Question:
I have three textbox and button which contains a unique URL. When clicking on copy button, it should copy the particular textbox value and I need to bind with + and mouse right click and paste event via jQuery or javascript function.
When I focus the cursor in browser address bar and when I use + or 'right click and paste go' event it should paste the copied url from textbox and go to particular URL.
So how can I bind paste event in jQuery/javascript after clicking copy button?
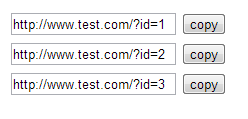
Answer: Check this <URL> on how to do this in a input and textarea. Both mouse and keyboard events are supported.
HTML:
'''
<p>
<input class="js-copytextinput" value="http://www.stackoverflow.com"></input>
<button class="js-textinputcopybtn">Copy Text Input</button>
</p>
<p>
<textarea class="js-copytextarea">http://www.stackexchange.com</textarea>
<button class="js-textareacopybtn">Copy Textarea</button>
</p>
'''
JS:
'''
//textinput copy
var copyTextinputBtn = document.querySelector('.js-textinputcopybtn');
copyTextinputBtn.addEventListener('click', function(event) {
var copyTextinput = document.querySelector('.js-copytextinput');
copyTextinput.select();
try {
var successful = document.execCommand('copy');
var msg = successful ? 'successful' : 'unsuccessful';
console.log('Copying text input command was ' + msg);
} catch (err) {
console.log('Oops, unable to copy');
}
});
'''
Source: <URL>
You can bind the copy paste and cut events in jQuery like this,
'''
$(".select").bind({
copy : function(){
$('span').text('copy behaviour detected!');
},
paste : function(){
$('span').text('paste behaviour detected!');
},
cut : function(){
$('span').text('cut behaviour detected!');
}
});
'''
Check this <URL> on binding the copy, cut and paste events via jQuery.
-
'''
$(document).ready(function() {
//textinput copy
var copyTextinputBtn = document.querySelector('.js-textinputcopybtn');
copyTextinputBtn.addEventListener('click', function(event) {
var copyTextinput = document.querySelector('.js-copytextinput');
copyTextinput.select();
try {
var successful = document.execCommand('copy');
var msg = successful ? 'successful' : 'unsuccessful';
console.log('Copying text input command was ' + msg);
} catch (err) {
console.log('Oops, unable to copy');
}
});
//textarea copy
var copyTextareaBtn = document.querySelector('.js-textareacopybtn');
copyTextareaBtn.addEventListener('click', function(event) {
var copyTextarea = document.querySelector('.js-copytextarea');
copyTextarea.select();
try {
var successful = document.execCommand('copy');
var msg = successful ? 'successful' : 'unsuccessful';
console.log('Copying text area command was ' + msg);
} catch (err) {
console.log('Oops, unable to copy');
}
});
});
'''
'''
http://www.stackoverflow.comhttp://www.stackexchange.comhttp://www.stackoverflow.comhttp://www.stackexchange.com
'''
'''
<script src="https://ajax.googleapis.com/ajax/libs/jquery/2.1.1/jquery.min.js"></script>
<p>
<input class="js-copytextinput" value="http://www.stackoverflow.com"></input>
<button class="js-textinputcopybtn">Copy Text Input</button>
</p>
<p>
<textarea class="js-copytextarea">http://www.stackexchange.com</textarea>
<button class="js-textareacopybtn">Copy Textarea</button>
</p>
'''
Hope this helps..